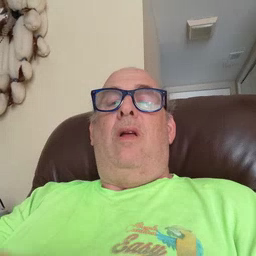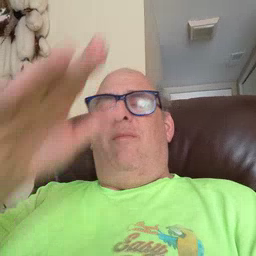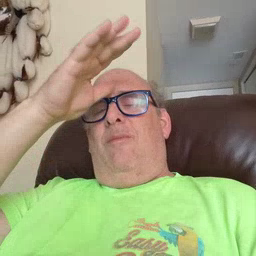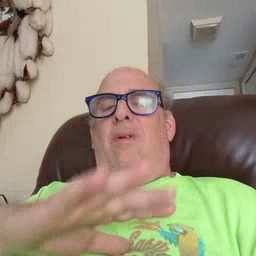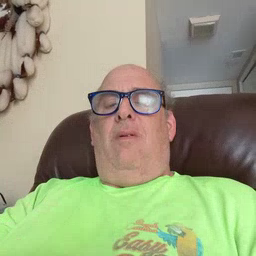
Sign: man